Aerial crown-view tile of a tropical tree (Barro Colorado Island, Panama), acquired 20241216:
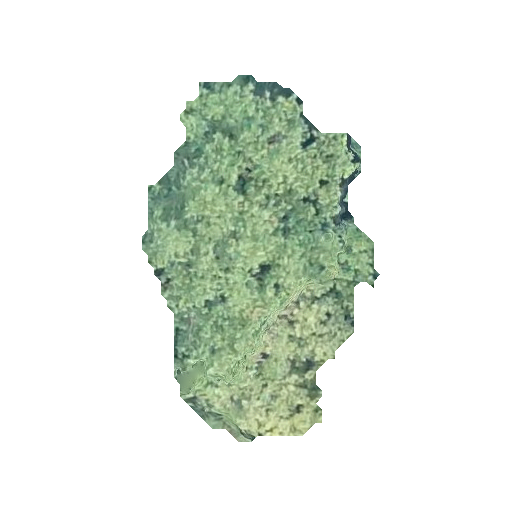
Species: Hieronyma alchorneoides
GBIF accepted scientific name: Hieronyma alchorneoides
Crown area: 85.556 m²